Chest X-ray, PA view. Patient: 57 years old, sex M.
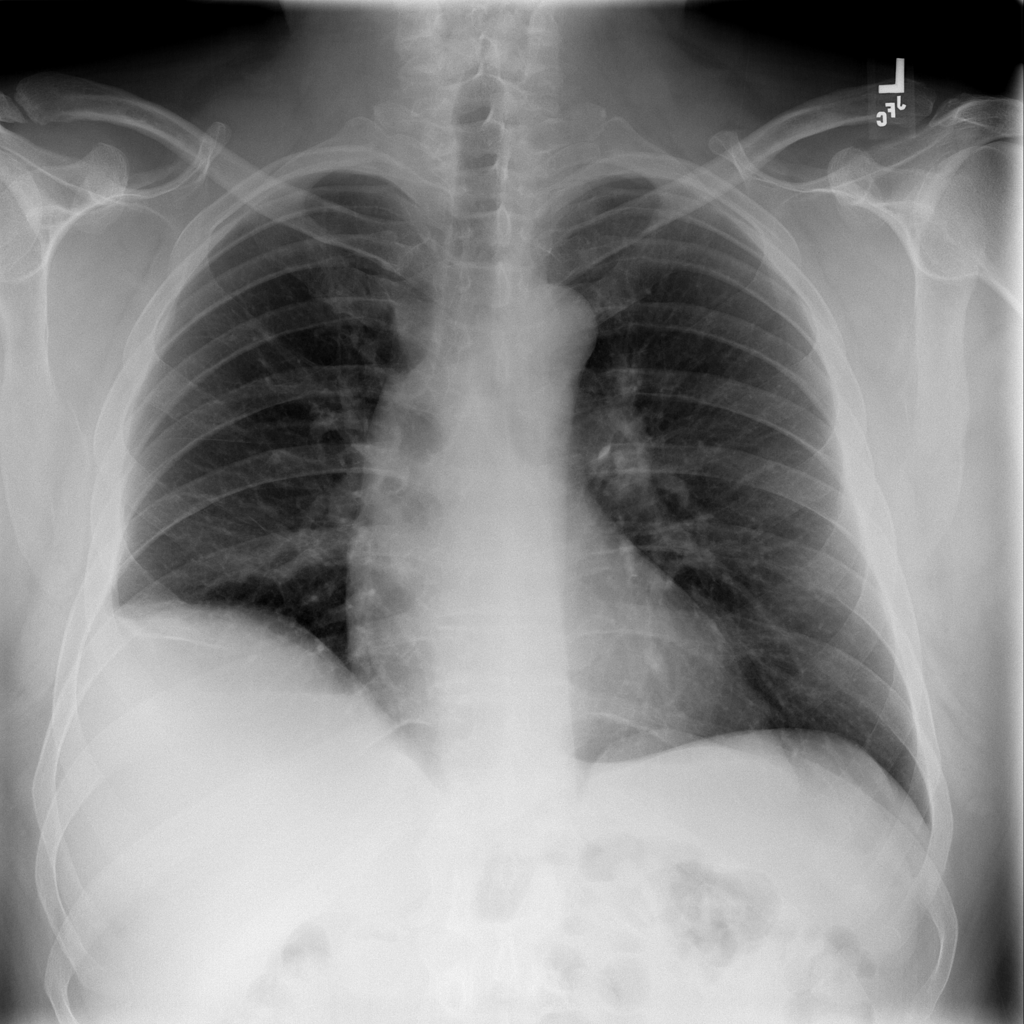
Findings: No Finding